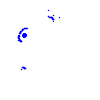
Particle: pion